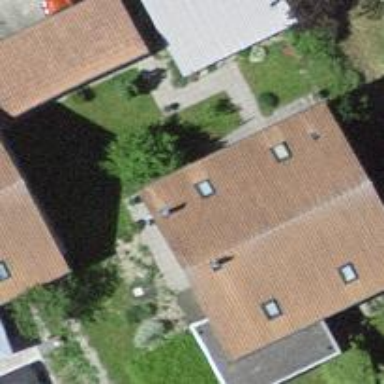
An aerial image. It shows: Building with gabled roof made of roof tiles.